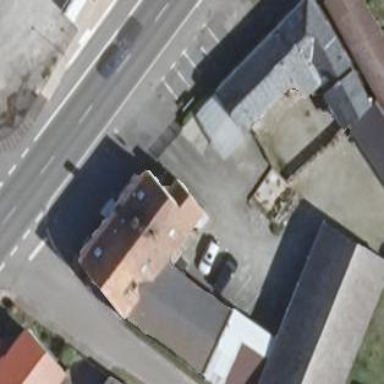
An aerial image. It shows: Beige building with multiple parts.